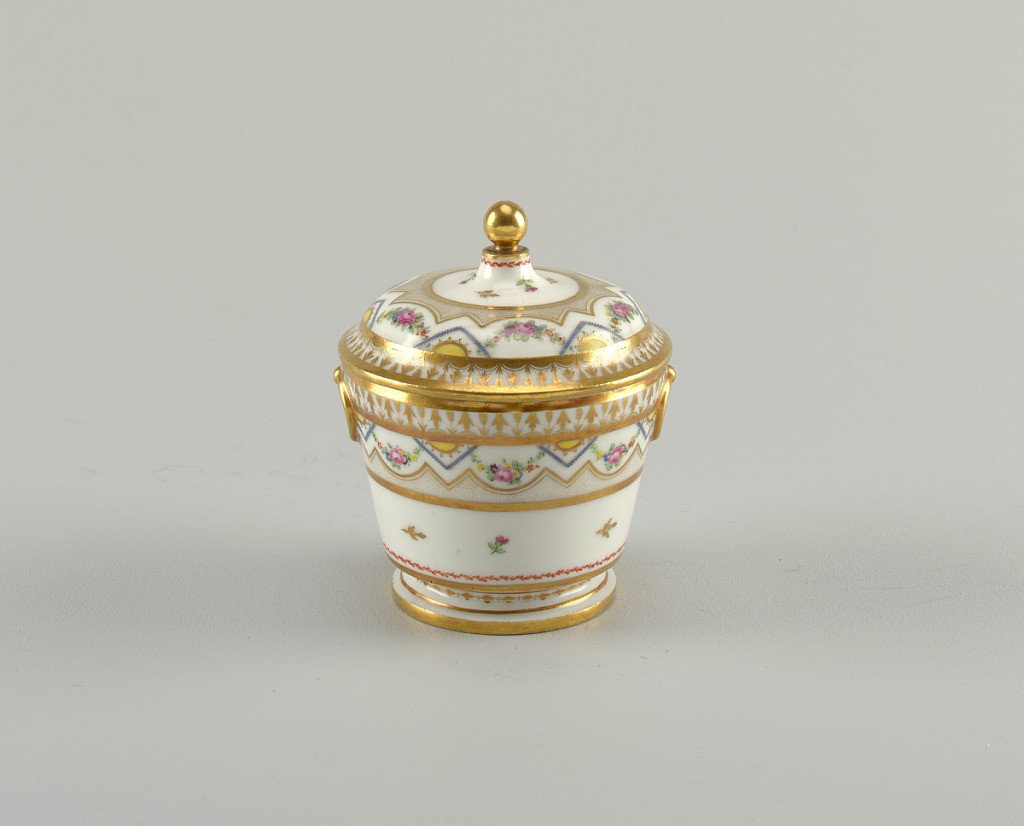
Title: Sugar Bowl
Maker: Duc d'Angoulême Porcelain Manufactory, French, 1781 – 1828
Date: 1781–1789
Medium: hard paste porcelain, vitreous enamel, gold
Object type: sugar bowl
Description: Cylindrical body with flaring sides; domed cover with round knob. Overglaze enamels and gilded. Bands of foliate design, arrows and of scattered flowers. Gold stippling in serrated fields on body and lid. Gold painted ring in low relief at each side.